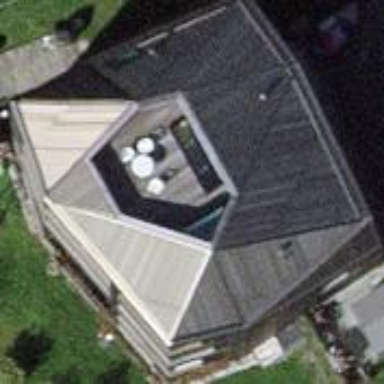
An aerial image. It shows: Building with pyramidal roof shape.